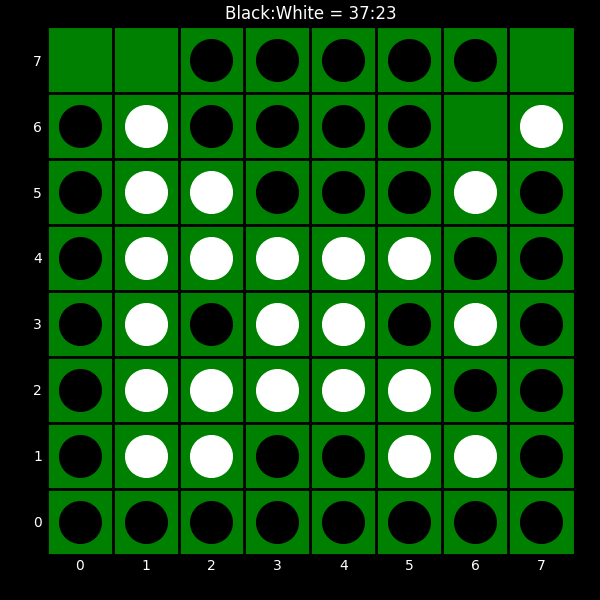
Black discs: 37
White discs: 23